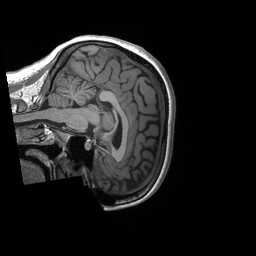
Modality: T1w
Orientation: sagittal
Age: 34
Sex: female
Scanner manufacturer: siemens
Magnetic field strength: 3 T
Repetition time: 2.4 s
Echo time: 0.00224 s